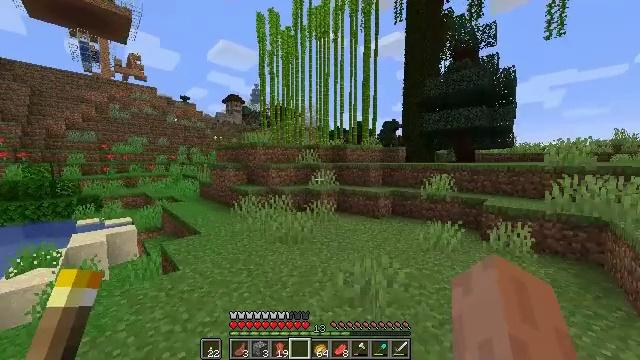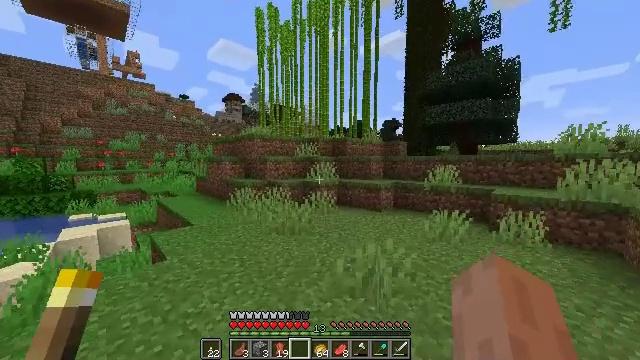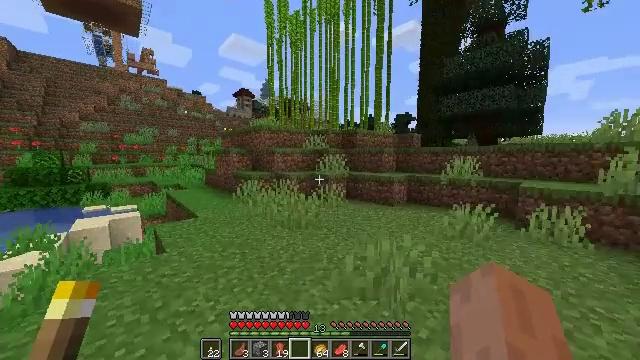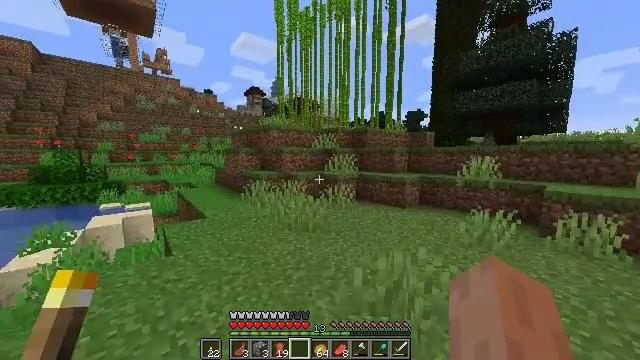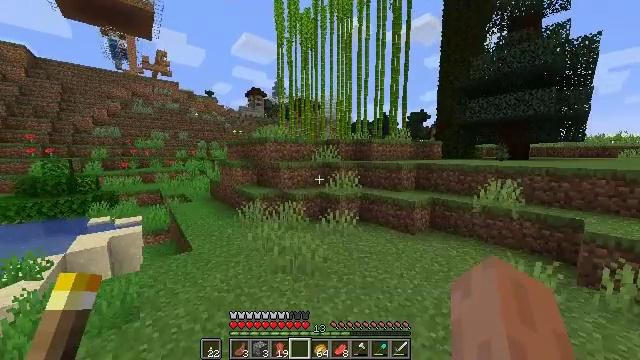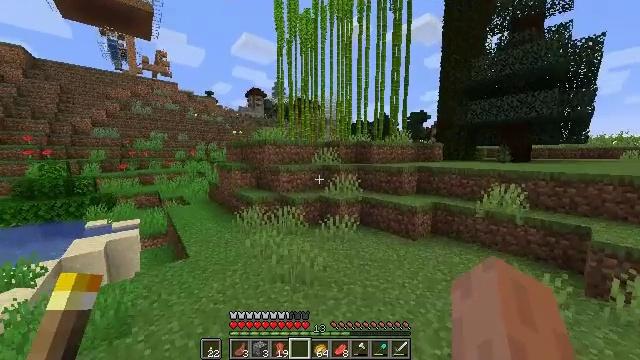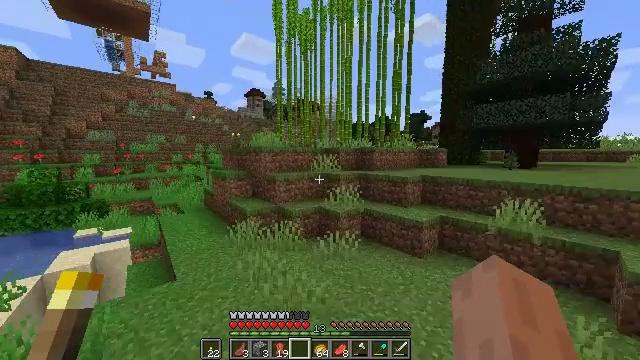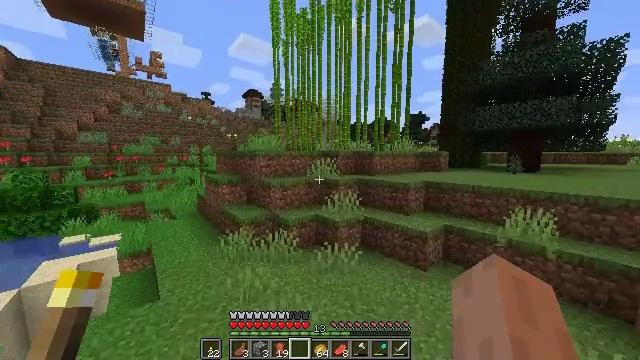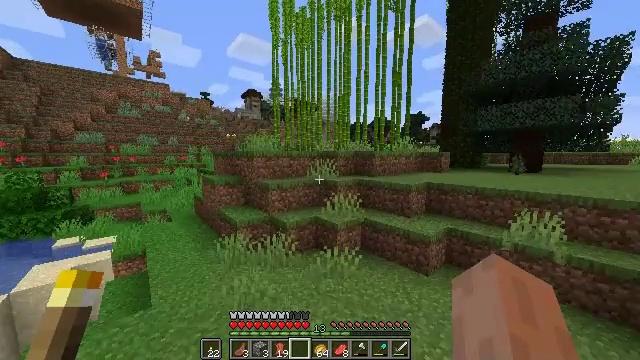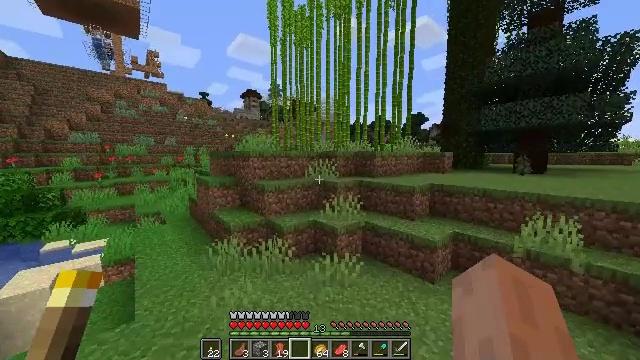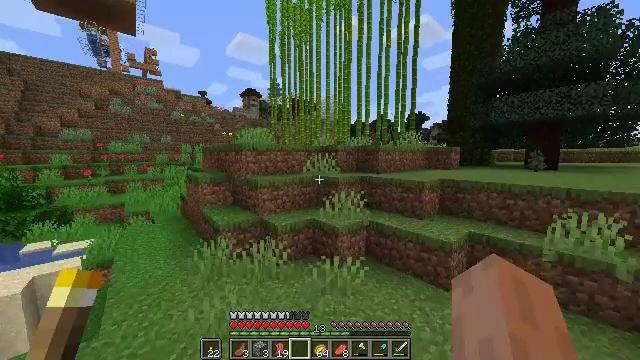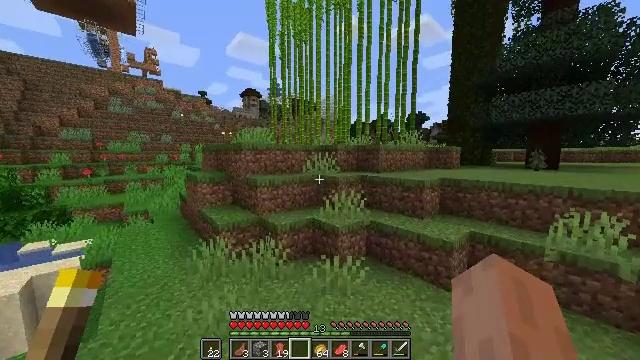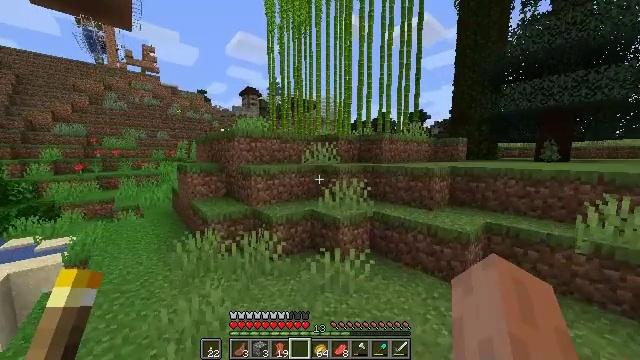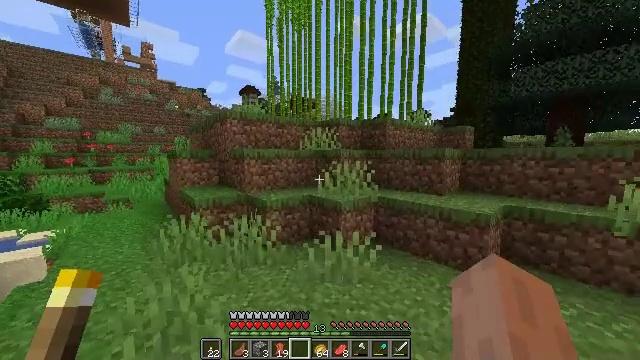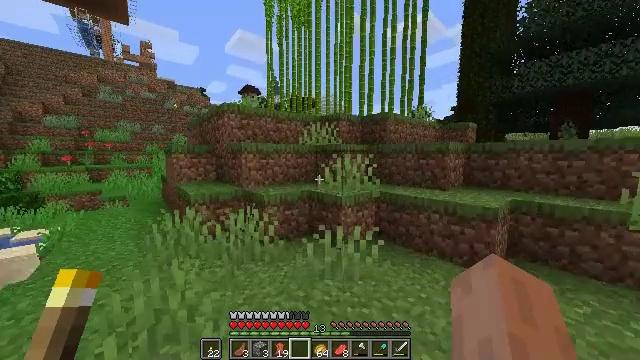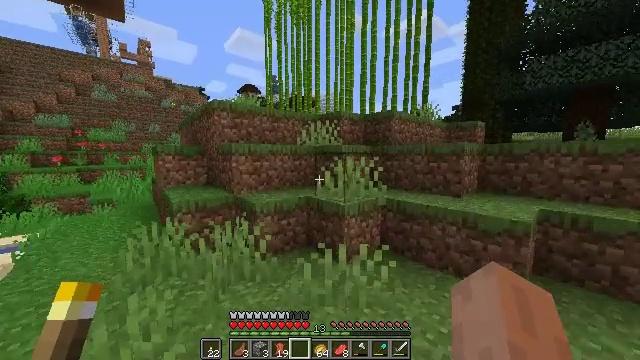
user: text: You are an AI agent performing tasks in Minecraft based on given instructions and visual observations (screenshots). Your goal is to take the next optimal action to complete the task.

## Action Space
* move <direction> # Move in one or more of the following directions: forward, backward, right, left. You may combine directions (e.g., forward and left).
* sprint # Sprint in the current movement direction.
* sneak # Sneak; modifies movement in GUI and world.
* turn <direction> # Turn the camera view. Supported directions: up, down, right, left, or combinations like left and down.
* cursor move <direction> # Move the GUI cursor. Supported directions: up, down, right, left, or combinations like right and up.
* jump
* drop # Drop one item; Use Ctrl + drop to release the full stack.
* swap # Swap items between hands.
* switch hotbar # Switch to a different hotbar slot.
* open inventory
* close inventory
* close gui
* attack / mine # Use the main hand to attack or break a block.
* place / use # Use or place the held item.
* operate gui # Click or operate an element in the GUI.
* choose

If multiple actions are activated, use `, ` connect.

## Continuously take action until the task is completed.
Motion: motion action
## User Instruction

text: Get a jungle sapling for replanting.
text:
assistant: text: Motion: move forward, jump
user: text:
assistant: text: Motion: move forward, sprint, turn left and down, jump
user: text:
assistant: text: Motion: move forward, sprint, turn left, jump
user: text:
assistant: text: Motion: move forward, sprint, jump
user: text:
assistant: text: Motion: move forward, sprint, jump
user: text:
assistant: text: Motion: move forward, sprint, jump
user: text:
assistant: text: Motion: move forward, jump
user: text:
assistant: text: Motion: move forward, jump
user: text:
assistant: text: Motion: move forward, jump
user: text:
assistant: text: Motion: move forward, jump
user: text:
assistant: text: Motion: move forward, jump
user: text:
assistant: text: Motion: move forward, jump
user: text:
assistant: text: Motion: move forward, jump
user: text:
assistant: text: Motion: move forward, jump
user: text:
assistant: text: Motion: move forward, sprint, jump
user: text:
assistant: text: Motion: move forward, sprint, jump
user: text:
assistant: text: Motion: move forward, sprint, jump
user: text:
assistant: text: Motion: move forward, sprint, jump
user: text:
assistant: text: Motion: move forward, jump
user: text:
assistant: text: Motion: move forward, jump
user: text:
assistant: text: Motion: move forward, jump
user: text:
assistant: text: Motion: move forward, jump
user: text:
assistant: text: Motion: move forward, jump
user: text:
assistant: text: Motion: move forward, jump
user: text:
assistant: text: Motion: move forward, jump
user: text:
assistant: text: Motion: move forward, sprint, jump
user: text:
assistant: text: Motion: move forward, sprint, jump
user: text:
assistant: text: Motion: move forward, sprint, jump
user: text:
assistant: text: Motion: move forward, sprint, jump
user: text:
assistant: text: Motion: move forward, jump